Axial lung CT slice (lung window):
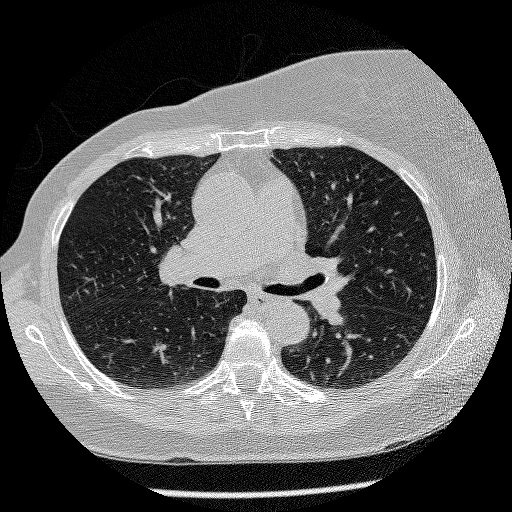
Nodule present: no